Field crop: maize
Growth stage: 2
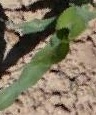
Species: maize